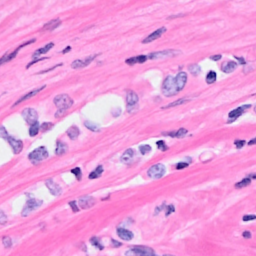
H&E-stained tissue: Breast